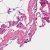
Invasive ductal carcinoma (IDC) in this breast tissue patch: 0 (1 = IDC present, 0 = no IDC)